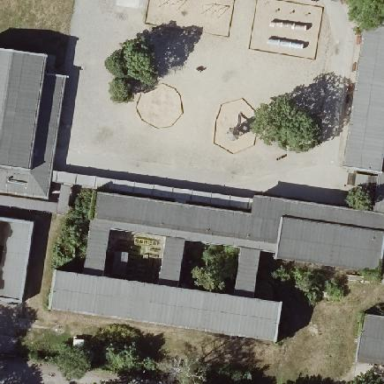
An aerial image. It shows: School.